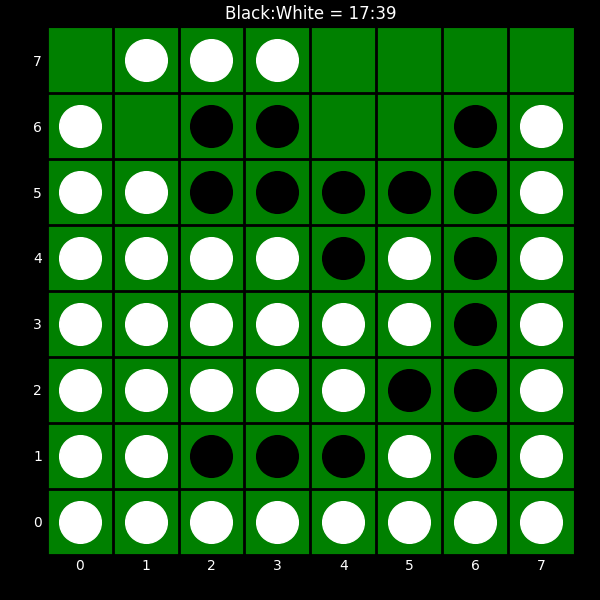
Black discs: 17
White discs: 39